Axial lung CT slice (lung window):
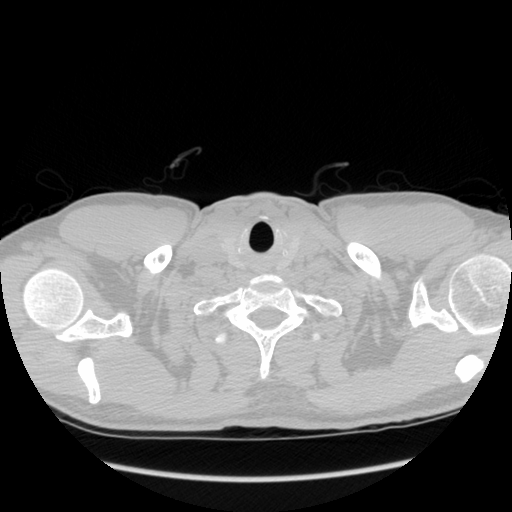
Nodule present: no